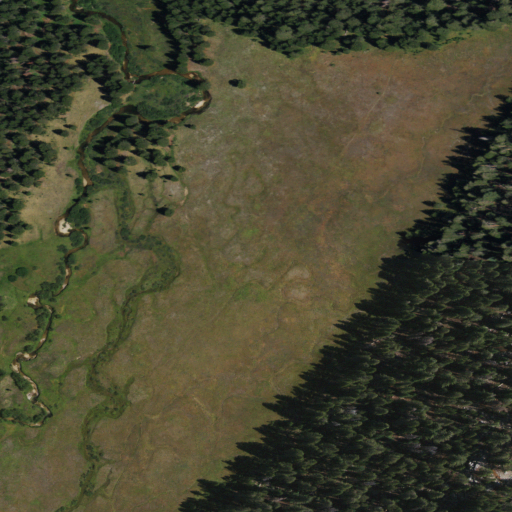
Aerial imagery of plain(s) in California named Graveyard Meadow containing herbaceous wetlands, evergreen forest, and woody wetlands